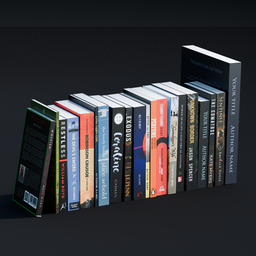
Label: tools